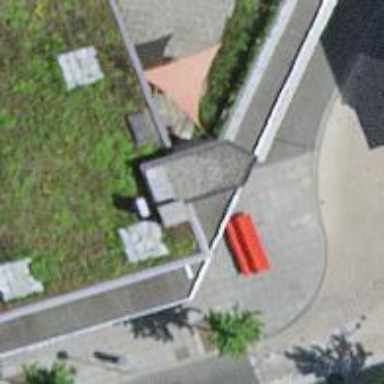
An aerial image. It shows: Red bench.